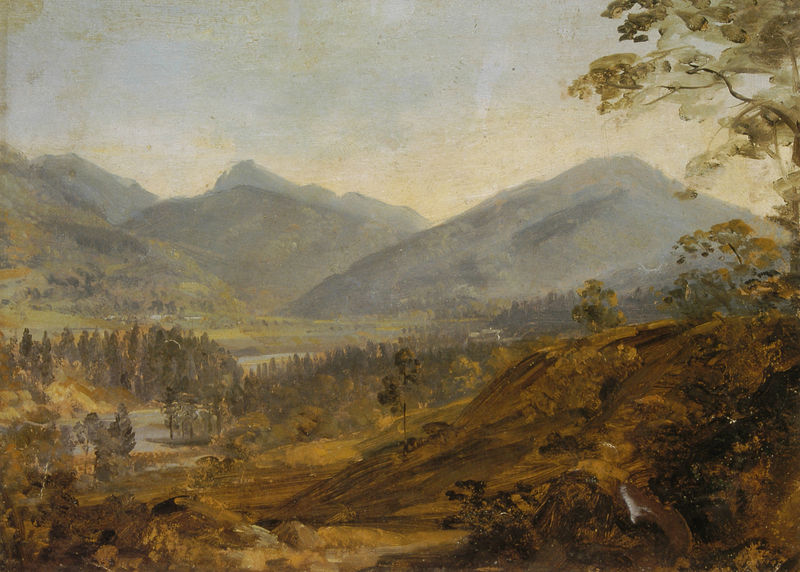
Titel: Inntal
Künstler: Johann Georg von Dillis
Institution: (Privatbesitz)
Schlagwörter: baum, berg, blau, blätter, gemälde, himmel, laub, wasser, weiß, wolken, aquarell, bäume, fluss, gelb, grün, himmerl, landschaft, ocker, see, ufer, äste, abend, braun, grau, hell, hintergrund, orange, schwarz, skizze, ausblick, blick, gras, haus, schnee, tier, weg, wiese, wolke, beige, malerei, stein, steine, öl, ast, birke, dämmerung, ebene, erde, felder, ferne, horizont, hügel, morgen, natur, sonnenaufgang, weite, zweige, büsche, gewässer, sonne, wiesen, boden, gold, realismus, spitzen, hübsch, rosa, schön, tal, wald, anhöhe, genre, bewölkt, hellblau, aussicht, sommer, biegung, abhang, berge, gebirge, gipfel, gletscher, hang, hellbraun, abendsonne, aue, dunst, nebel, sonnenuntergang, tag, landschaftsmalerei, herbst, idylle, böschung, flus, romantik, strom, tannen, luft, duktus, menzel, ölfarbe, frühling, unscharf, kreuz, alpen, seen, flusslandschaft, wälder, schweiz, wolkig, österreich, flecken, pstos, ölskizze, laubbäume, nadelbäume, fichten, flusstal, verblauung, gebirgslandschaft, hänge, abenddämmerung, baumstumpf, schwarzwald, flußlauf, geirge, thiele, seenplatte, seeen, wiesel, surzbach, tanenwald